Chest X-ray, AP view. Patient: 45 years old, sex M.
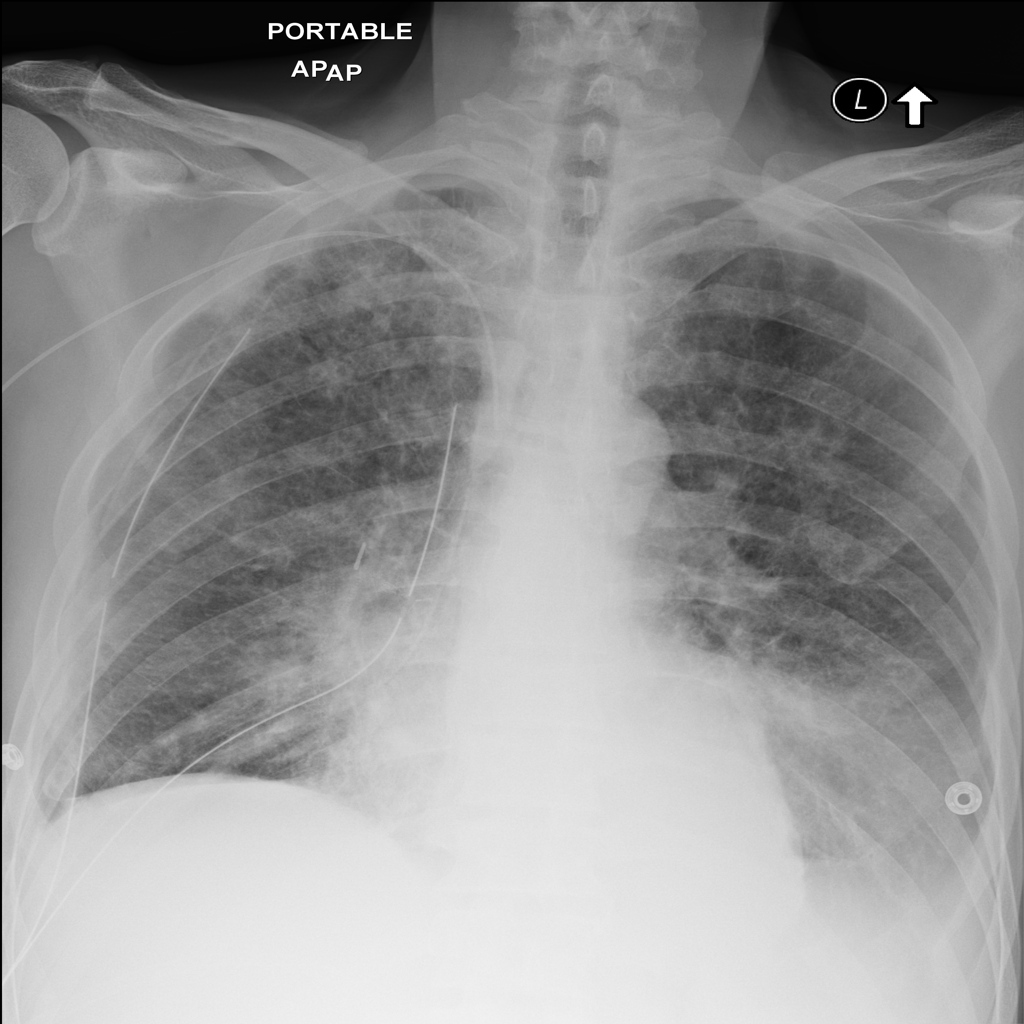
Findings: Effusion